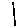
Label: line